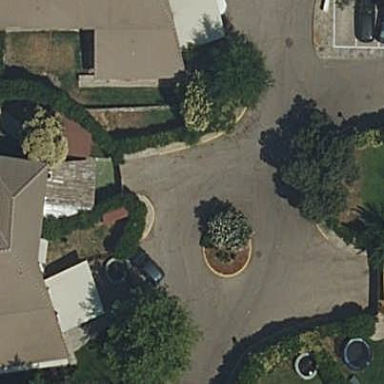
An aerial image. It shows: Roundabout on living street.